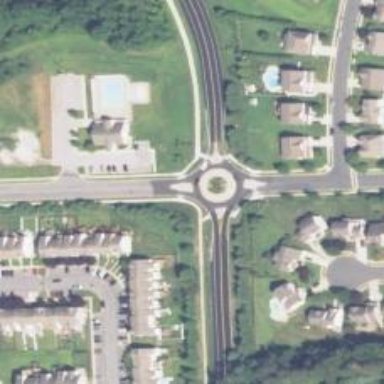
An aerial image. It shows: Tertiary road leading to roundabout.